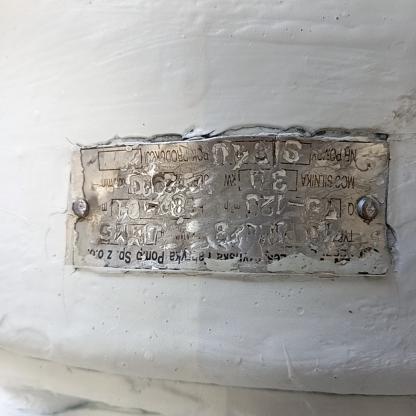
Klasa: tabliczka-znamionowa